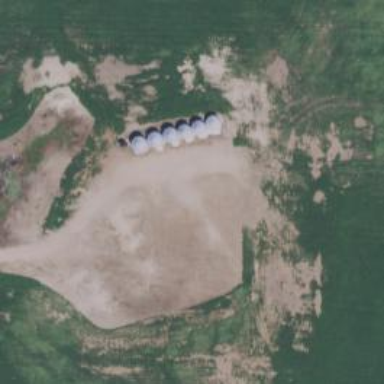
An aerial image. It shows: Silo.